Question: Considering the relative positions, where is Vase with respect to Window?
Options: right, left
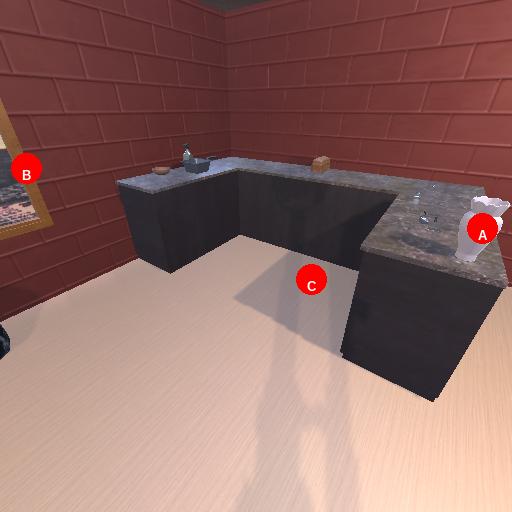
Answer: right